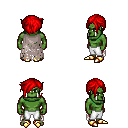
a pixel art fantasy rpg character, male body template, orc, green skin, gray tattered cape, white pants, red pixie cut hairstyle, gold boots, four views (front, back, left, right), 2x2 character sprite sheet, small pixel art, hard edges, no anti-aliasing